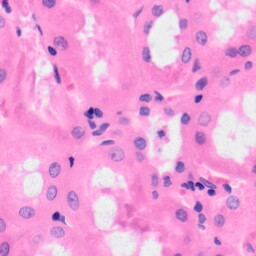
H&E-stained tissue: Kidney